Question: This is driving me mad! What is wrong here?

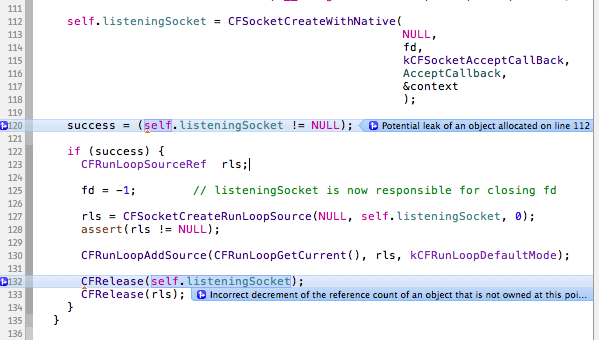
Answer: There is no guarantee that the reference hasn't been modified by another thread. Assign the socket to a local variable on creation, modify it, set the property, and release the local variable:
'''
CFSocketRef socket = CFSocketCreateWithNative(...);
if (socket) {
...
self.listeningSocket = socket;
CFRelease(socket);
}
'''